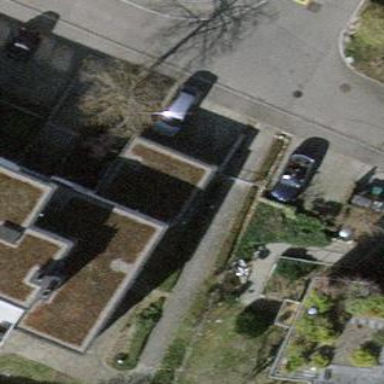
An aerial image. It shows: Garages with flat roofs.